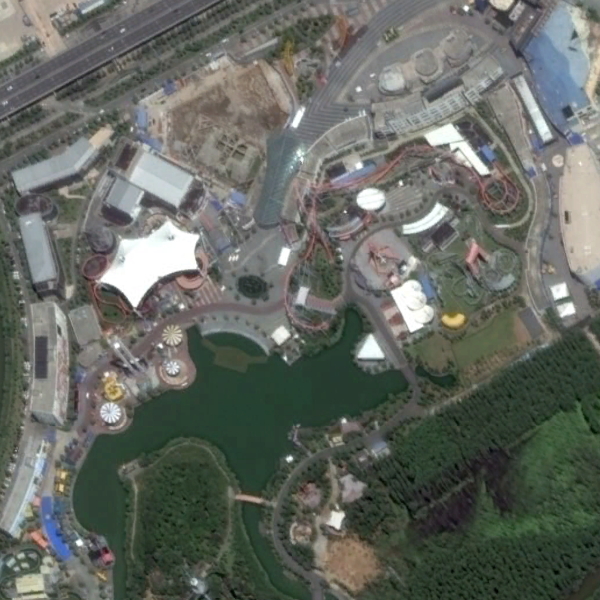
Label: Park